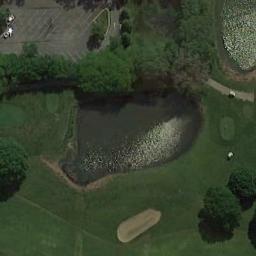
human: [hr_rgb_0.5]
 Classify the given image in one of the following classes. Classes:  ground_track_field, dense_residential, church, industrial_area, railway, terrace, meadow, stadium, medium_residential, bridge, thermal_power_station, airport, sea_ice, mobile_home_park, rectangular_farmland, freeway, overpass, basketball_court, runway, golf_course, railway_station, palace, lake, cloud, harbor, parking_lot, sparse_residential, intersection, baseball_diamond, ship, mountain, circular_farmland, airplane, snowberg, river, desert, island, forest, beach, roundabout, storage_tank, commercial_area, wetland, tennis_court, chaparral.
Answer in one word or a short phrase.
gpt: golf_course